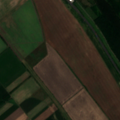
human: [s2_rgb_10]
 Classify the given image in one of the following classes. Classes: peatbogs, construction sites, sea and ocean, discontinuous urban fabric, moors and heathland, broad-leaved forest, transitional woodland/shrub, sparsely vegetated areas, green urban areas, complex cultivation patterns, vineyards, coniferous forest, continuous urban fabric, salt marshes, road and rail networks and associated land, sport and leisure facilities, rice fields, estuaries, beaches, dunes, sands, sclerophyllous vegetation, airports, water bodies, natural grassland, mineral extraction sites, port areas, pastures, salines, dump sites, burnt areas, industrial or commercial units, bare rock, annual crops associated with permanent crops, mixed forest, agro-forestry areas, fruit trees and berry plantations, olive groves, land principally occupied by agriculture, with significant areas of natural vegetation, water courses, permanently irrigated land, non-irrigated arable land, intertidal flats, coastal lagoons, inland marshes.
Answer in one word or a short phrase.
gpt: non-irrigated arable land, coniferous forest, transitional woodland/shrub